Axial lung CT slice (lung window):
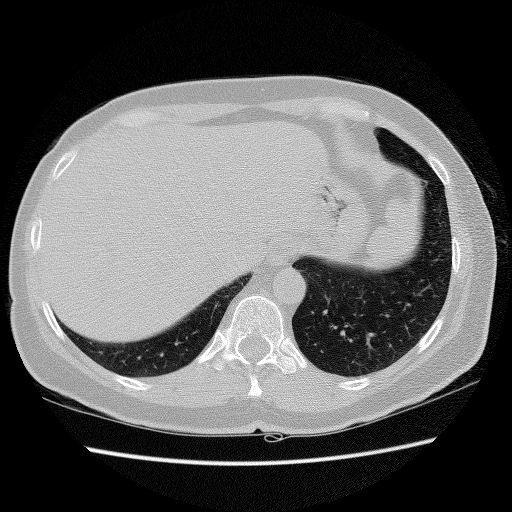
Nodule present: no